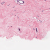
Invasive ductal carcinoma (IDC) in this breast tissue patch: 0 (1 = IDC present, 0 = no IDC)